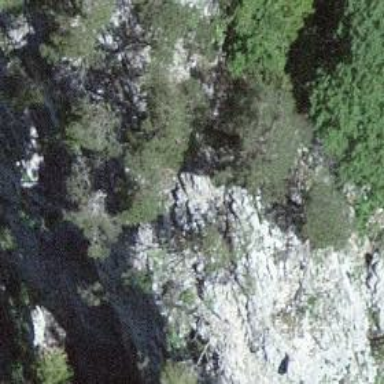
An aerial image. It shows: Arete in nature.